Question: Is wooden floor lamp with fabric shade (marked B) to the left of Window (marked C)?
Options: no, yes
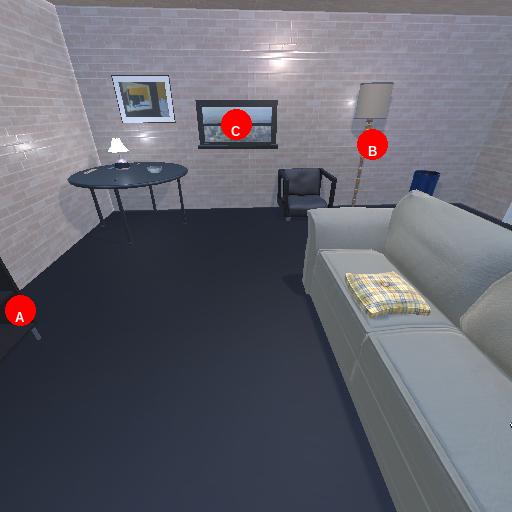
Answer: no